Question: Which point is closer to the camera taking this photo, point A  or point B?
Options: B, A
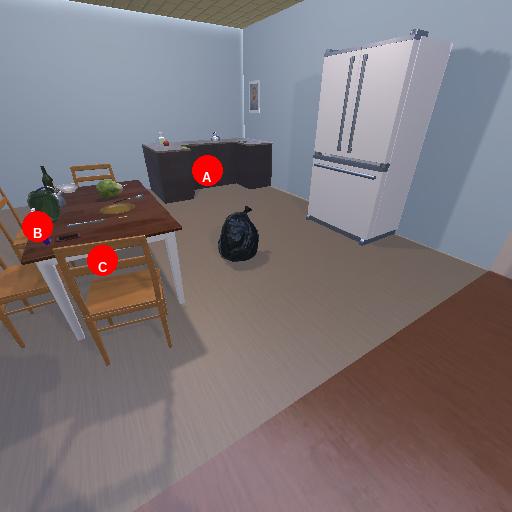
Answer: B